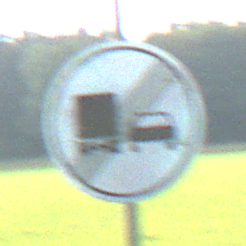
Verkehrszeichen: EndeUeberholverbotKraftfahrzeuge
Umgebung: Outdoor, Nature
Tageszeit: SunriseSunset
Wetter: PartlyCloudy
Licht: Natural
Jahreszeit: NotSpecified
Kontrast: MediumContrast